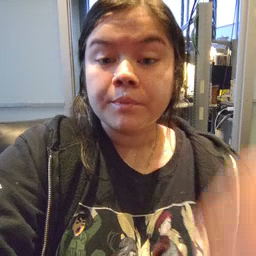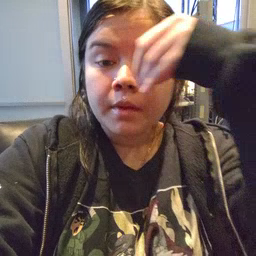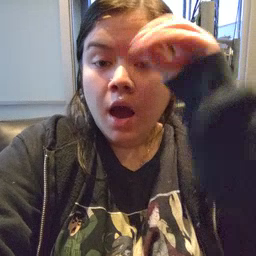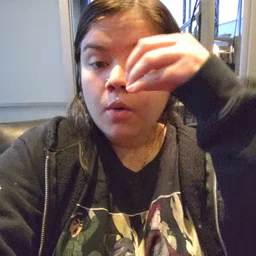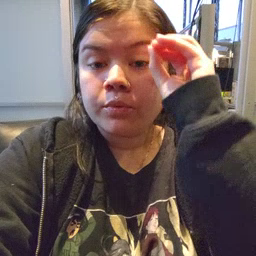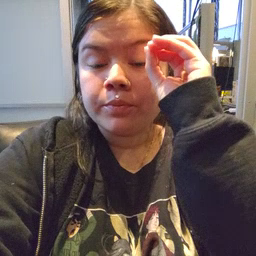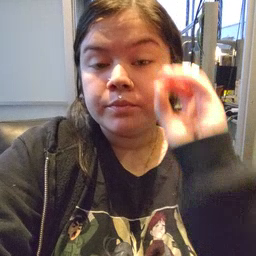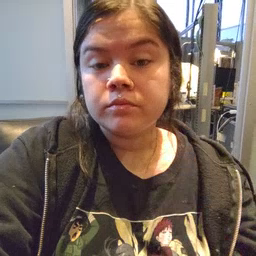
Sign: owl